Interaction volume radius: 5 \u00c5
Interaction volume height: 35 \u00c5
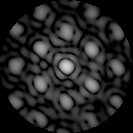
Disorder parameter: 0.426